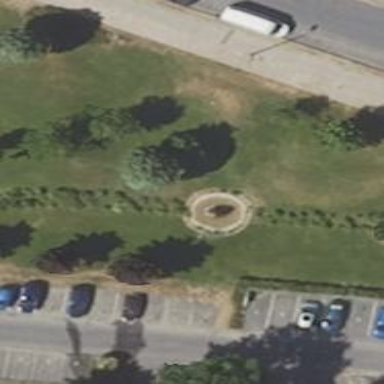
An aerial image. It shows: Fountain.